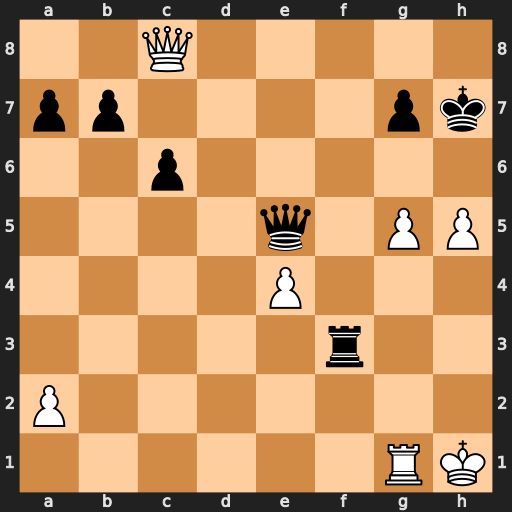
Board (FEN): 2Q5/pp4pk/2p5/4q1PP/4P3/5r2/P7/6RK
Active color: w
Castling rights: -
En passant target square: -
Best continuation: g6+ Kh6 Qh8#